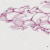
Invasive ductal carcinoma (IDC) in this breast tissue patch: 0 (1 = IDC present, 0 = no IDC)